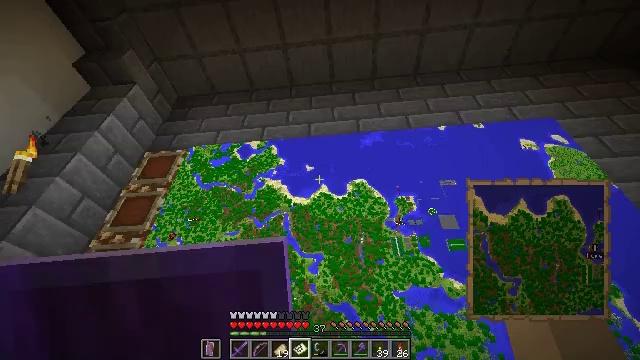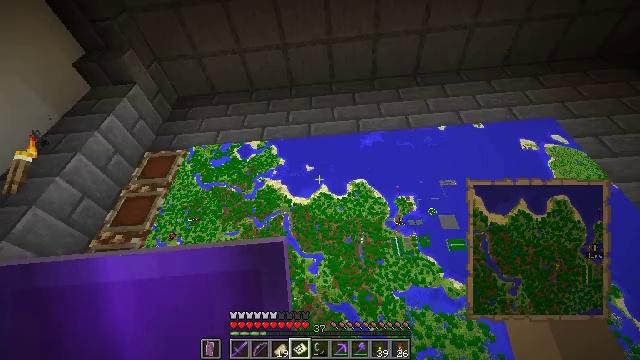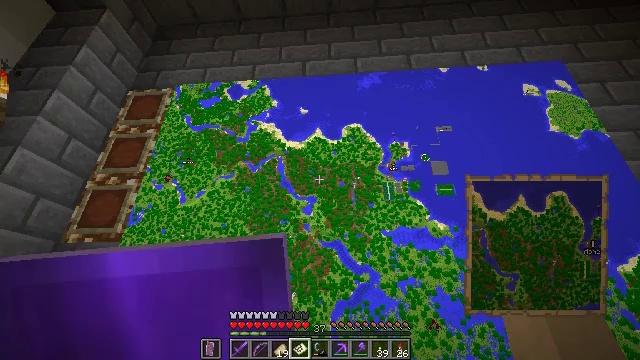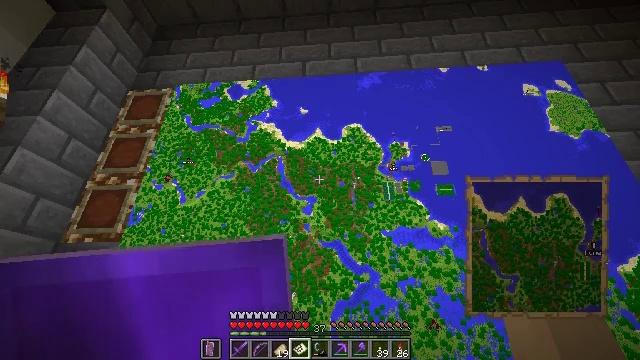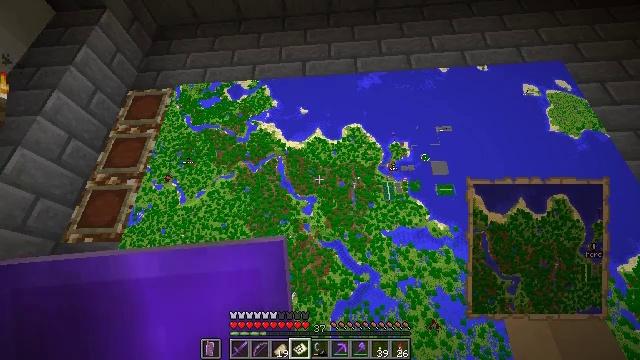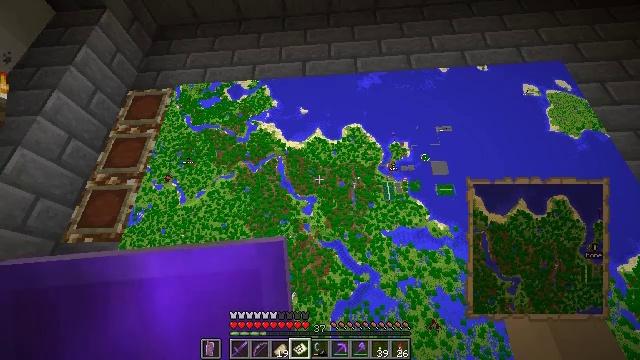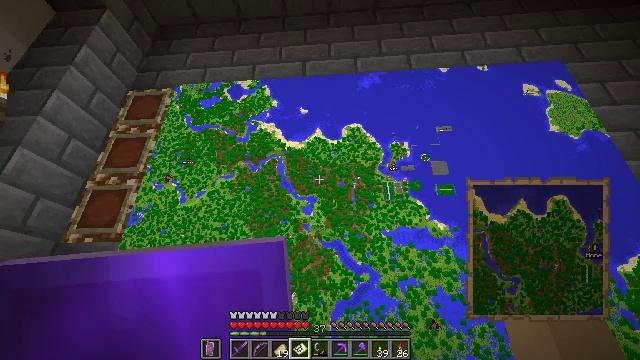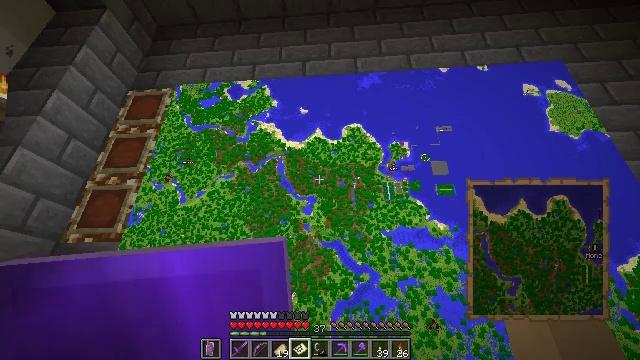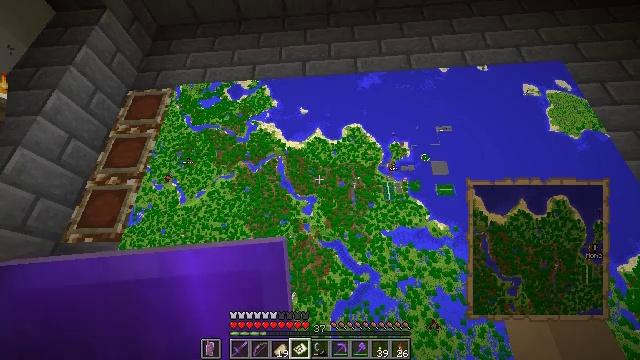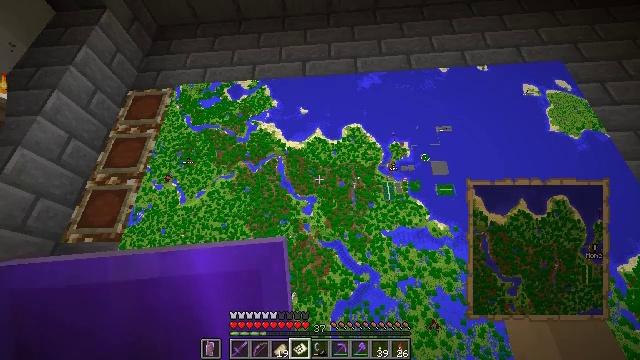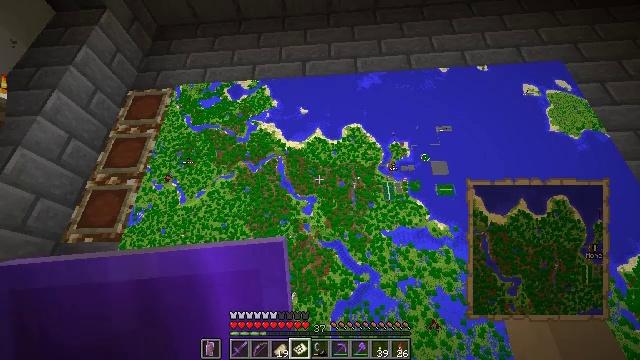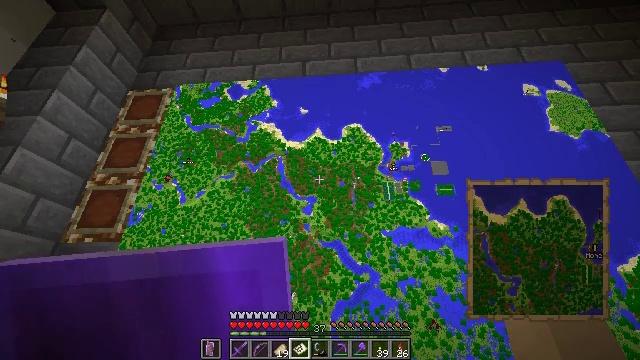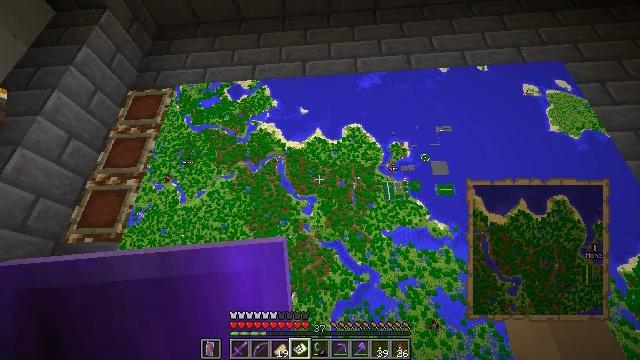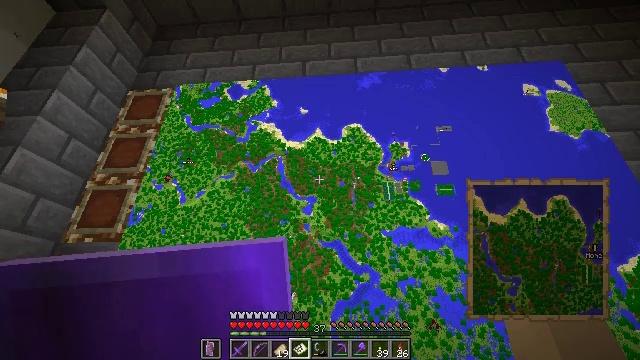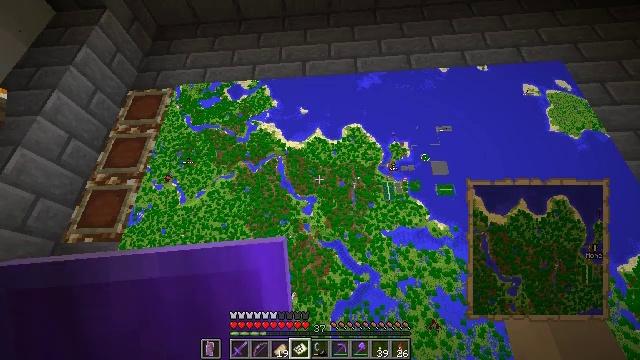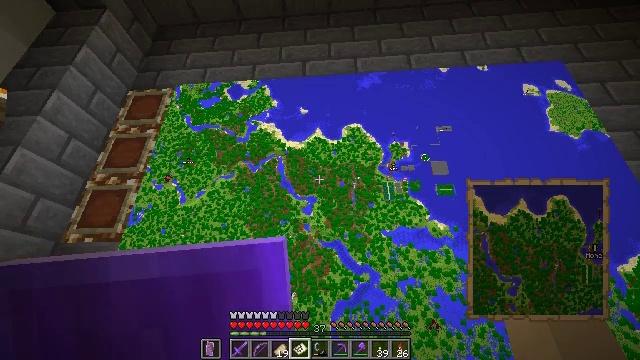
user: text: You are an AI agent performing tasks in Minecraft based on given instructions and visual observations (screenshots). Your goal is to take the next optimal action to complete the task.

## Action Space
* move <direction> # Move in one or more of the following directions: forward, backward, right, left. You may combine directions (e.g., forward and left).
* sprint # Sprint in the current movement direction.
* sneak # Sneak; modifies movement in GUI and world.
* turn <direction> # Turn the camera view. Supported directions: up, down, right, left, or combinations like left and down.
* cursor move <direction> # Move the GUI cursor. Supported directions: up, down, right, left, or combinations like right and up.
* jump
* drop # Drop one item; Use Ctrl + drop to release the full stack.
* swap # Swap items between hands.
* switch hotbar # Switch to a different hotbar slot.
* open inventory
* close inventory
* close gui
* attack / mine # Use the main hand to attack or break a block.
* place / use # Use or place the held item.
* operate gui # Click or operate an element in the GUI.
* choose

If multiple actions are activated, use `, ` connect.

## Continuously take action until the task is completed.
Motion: motion action
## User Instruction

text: Use paper to craft a filled map.
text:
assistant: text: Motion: no_op
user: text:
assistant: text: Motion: turn right and down
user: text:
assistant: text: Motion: no_op
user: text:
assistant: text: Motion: no_op
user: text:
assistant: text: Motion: no_op
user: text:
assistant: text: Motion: no_op
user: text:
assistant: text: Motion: no_op
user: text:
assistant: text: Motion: no_op
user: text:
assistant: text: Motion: no_op
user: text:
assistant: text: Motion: no_op
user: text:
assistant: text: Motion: no_op
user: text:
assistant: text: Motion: no_op
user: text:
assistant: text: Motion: no_op
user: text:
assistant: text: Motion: no_op
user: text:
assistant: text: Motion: no_op
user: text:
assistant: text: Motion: no_op
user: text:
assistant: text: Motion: no_op
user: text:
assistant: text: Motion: no_op
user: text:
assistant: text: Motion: no_op
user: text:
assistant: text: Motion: no_op
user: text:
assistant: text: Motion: no_op
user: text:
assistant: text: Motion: no_op
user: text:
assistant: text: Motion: no_op
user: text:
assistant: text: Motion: no_op
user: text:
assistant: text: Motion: no_op
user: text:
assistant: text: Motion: no_op
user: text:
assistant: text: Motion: no_op
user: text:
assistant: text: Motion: no_op
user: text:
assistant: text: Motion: no_op
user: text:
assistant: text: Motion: no_op